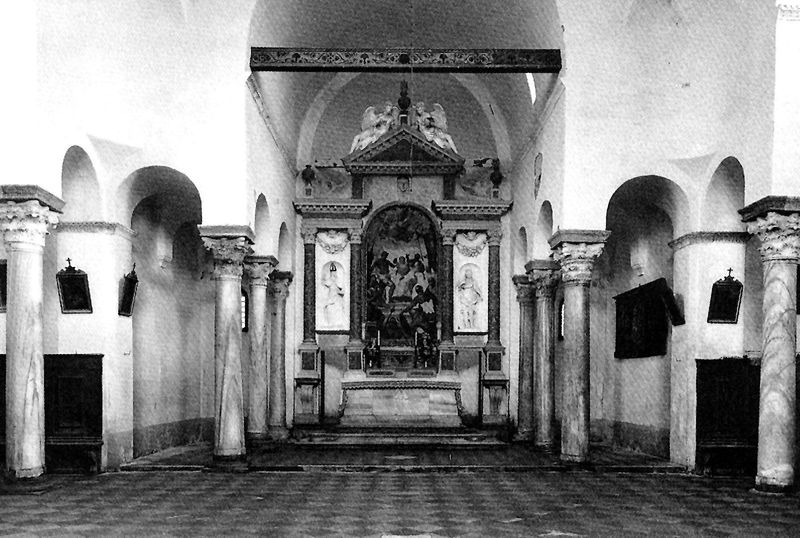
Titel: S. Fosca
Standort: Venedig, Torcello (EU - I - Venetien)
Schlagwörter: marmor, säulen, kirche, innen, engel, bogen, giebel, bank, rundbogen, kerzen, balken, foto, bögen, nische, kirch, kreuz, fliesen, schwarzweiß, altar, sims, kirchenbank, gesims, kapelle, korinthisch, streben, altarbild, kreut, fliesenboden, tafeln, altargemälde, säulen+, liedtafel, liedtafeln